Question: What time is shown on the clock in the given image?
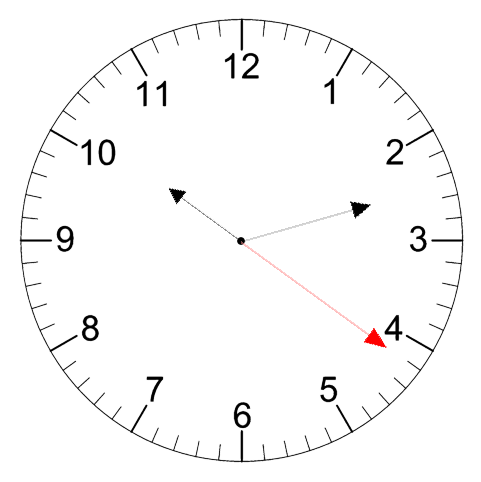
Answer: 10:12:21